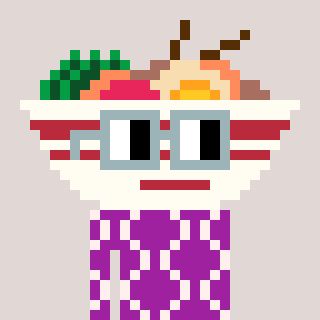
a pixel art character with square dark gray glasses, a noodles-shaped head and a magenta-colored body on a warm background